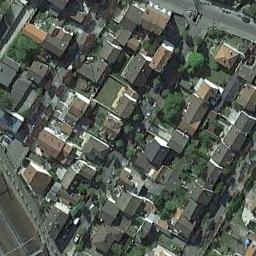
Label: dense_residential